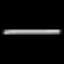
Label: line